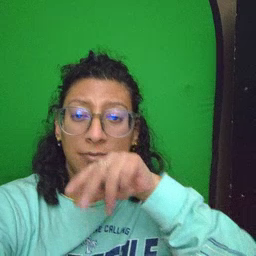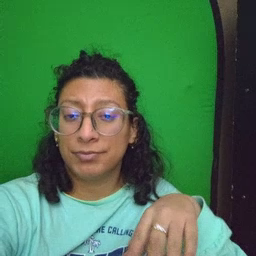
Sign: goose